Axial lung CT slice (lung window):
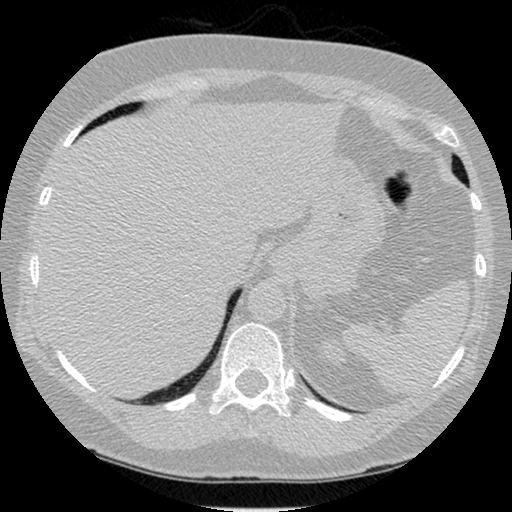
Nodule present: no